Interaction volume radius: 5 \u00c5
Interaction volume height: 10 \u00c5
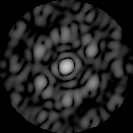
Disorder parameter: 0.6469